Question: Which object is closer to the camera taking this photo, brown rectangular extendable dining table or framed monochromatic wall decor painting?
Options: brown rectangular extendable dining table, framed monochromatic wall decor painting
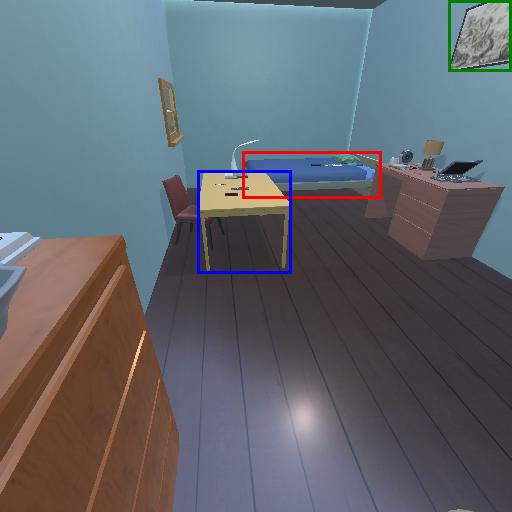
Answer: brown rectangular extendable dining table